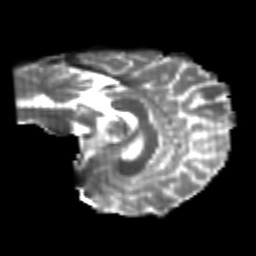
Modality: T2w
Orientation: sagittal
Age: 25
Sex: male
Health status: healthy
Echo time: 0.074 s